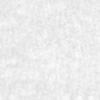
Label: no_change